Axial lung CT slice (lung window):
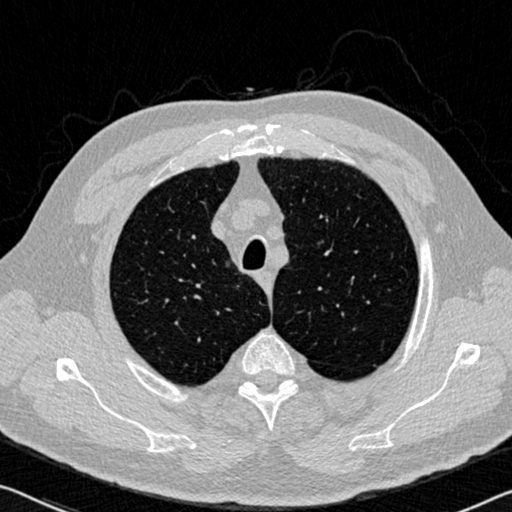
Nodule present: no